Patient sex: M
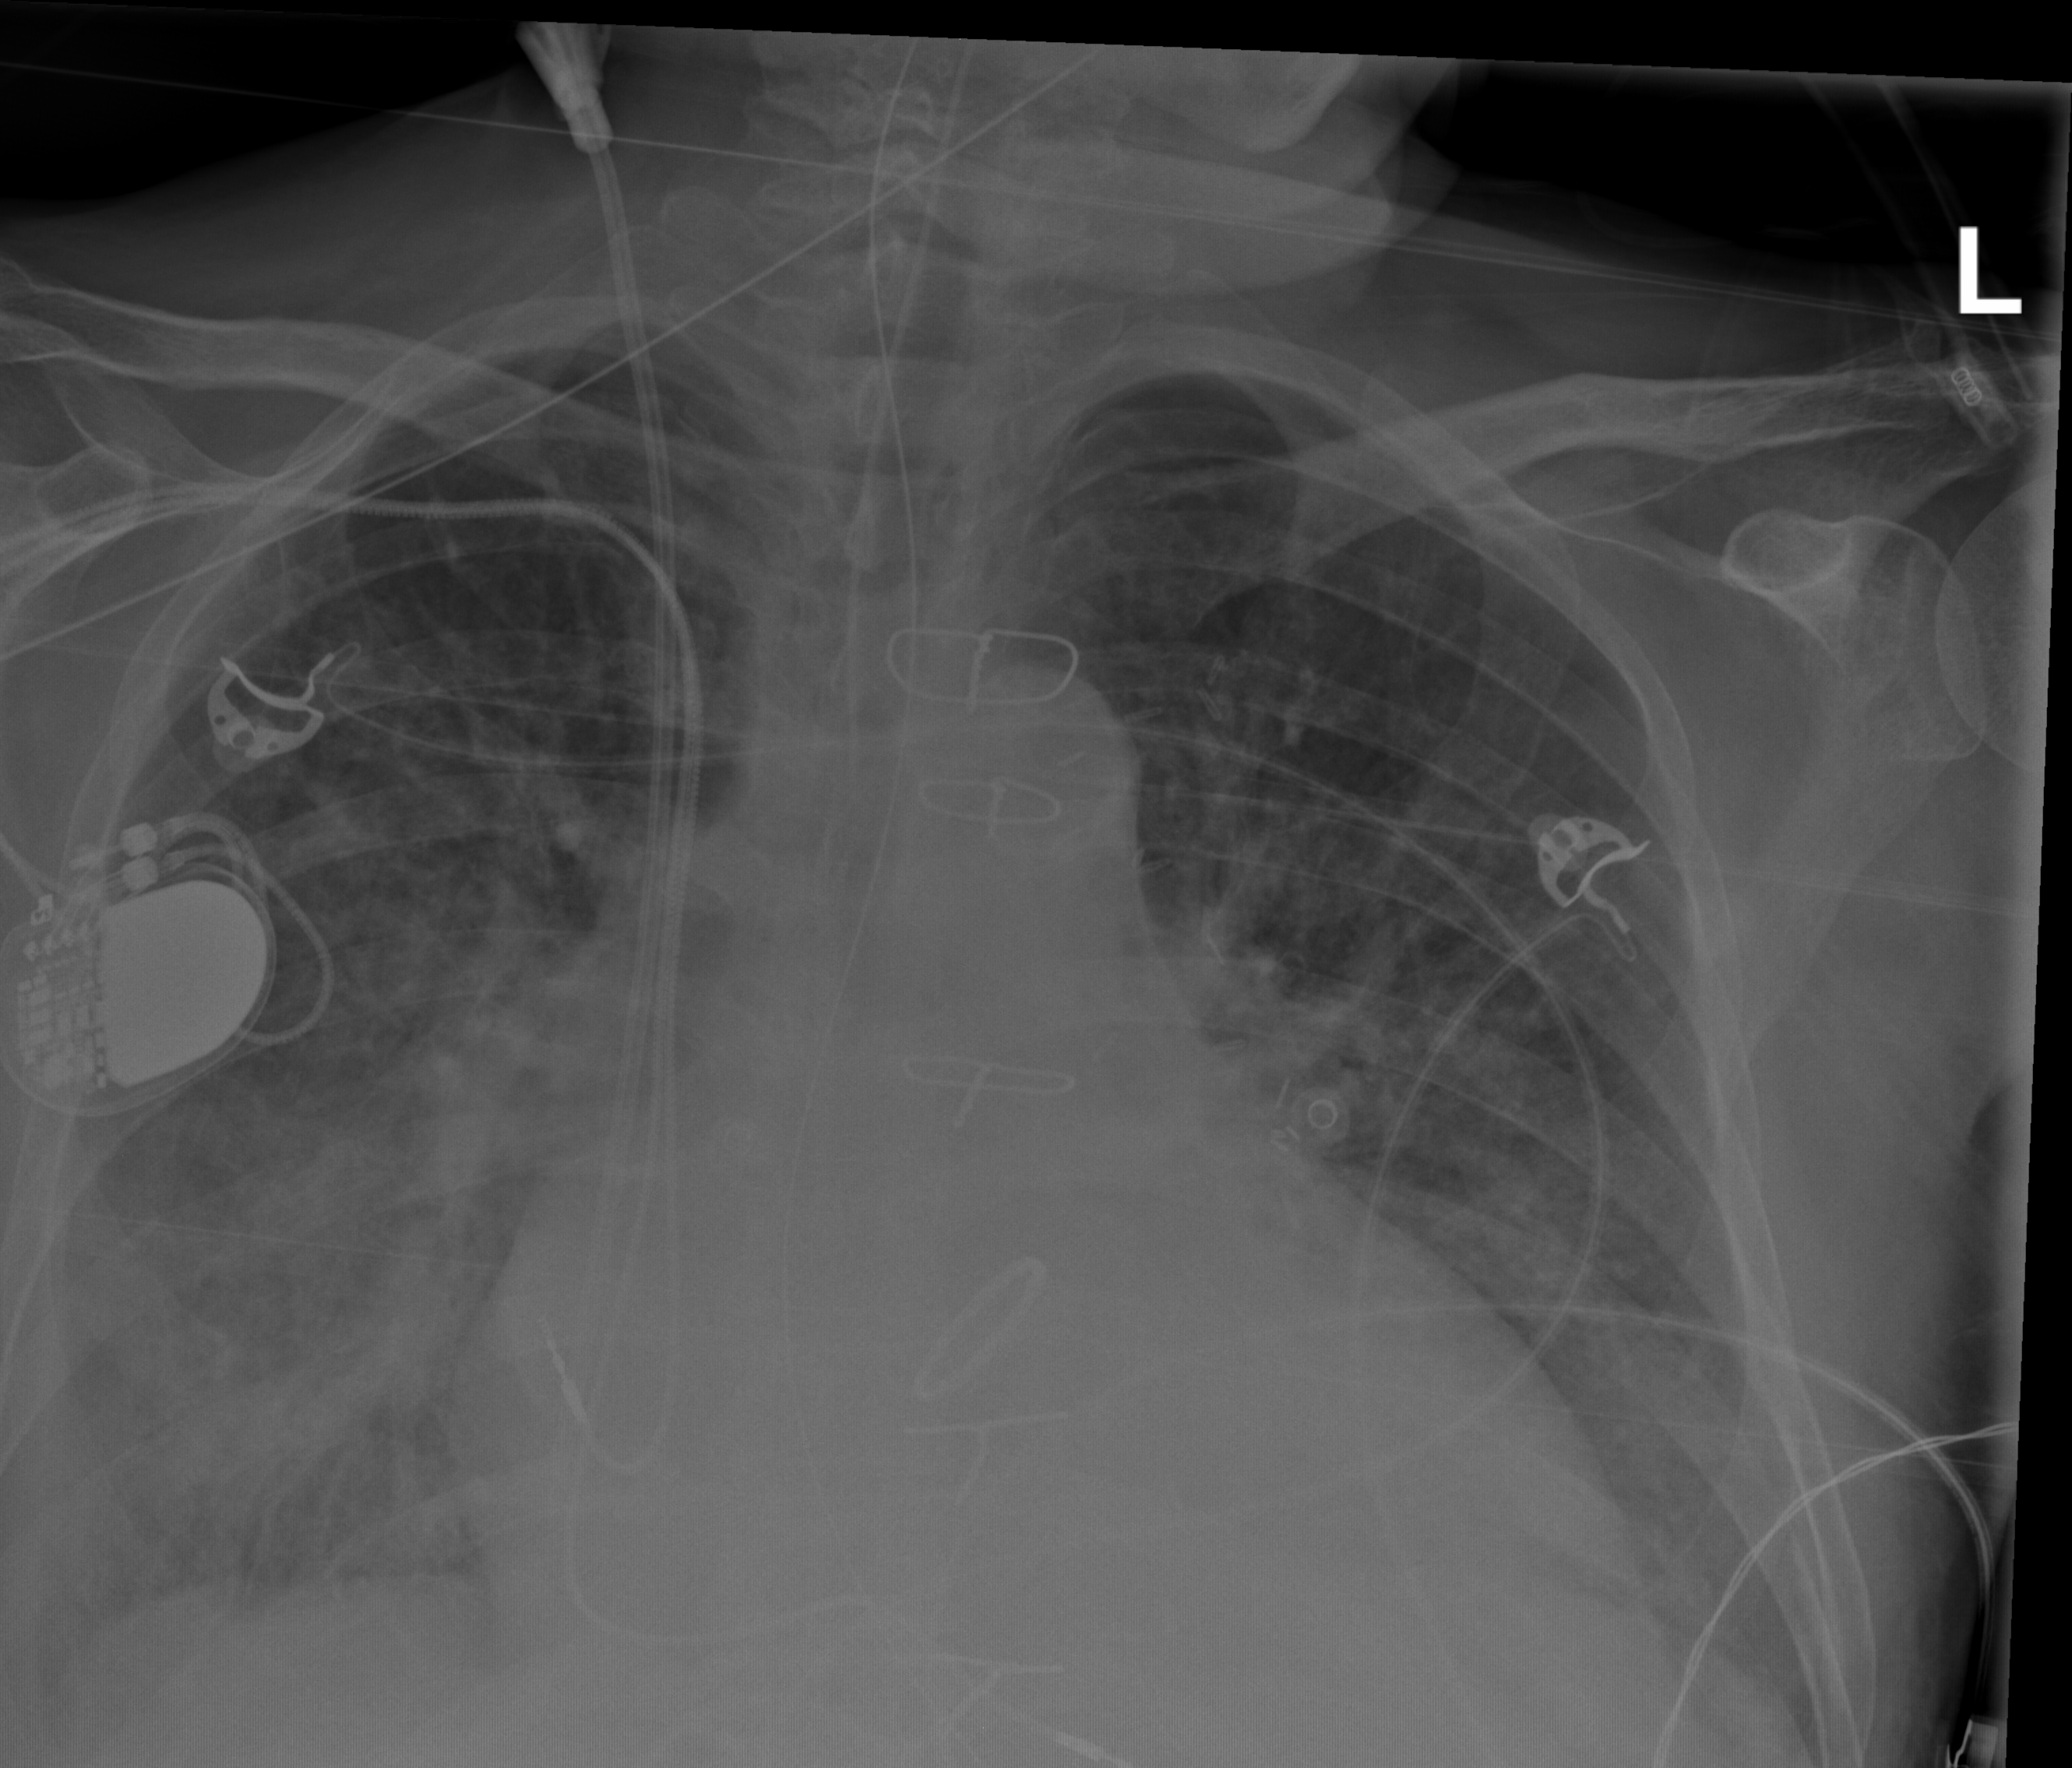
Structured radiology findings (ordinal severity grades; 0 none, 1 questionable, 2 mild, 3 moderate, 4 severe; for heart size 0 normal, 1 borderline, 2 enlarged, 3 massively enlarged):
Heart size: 3
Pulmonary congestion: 2
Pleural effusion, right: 2
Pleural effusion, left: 0
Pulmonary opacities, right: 2
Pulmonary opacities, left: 1
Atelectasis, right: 2
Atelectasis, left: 0